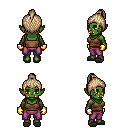
a pixel art fantasy rpg character, female body template, orc, green skin, brown pirate shirt, magenta pants, white blonde short topknot hairstyle, gold gloves, gray slippers, four views (front, back, left, right), 2x2 character sprite sheet, small pixel art, hard edges, no anti-aliasing